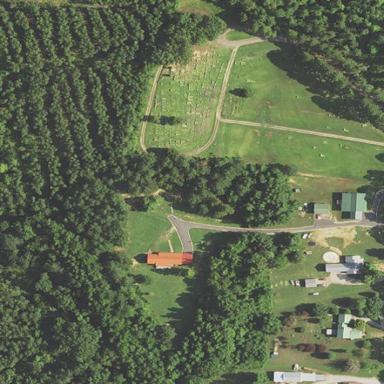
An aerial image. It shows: Cemetery.